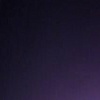
Label: space